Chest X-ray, PA view. Patient: 66 years old, sex F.
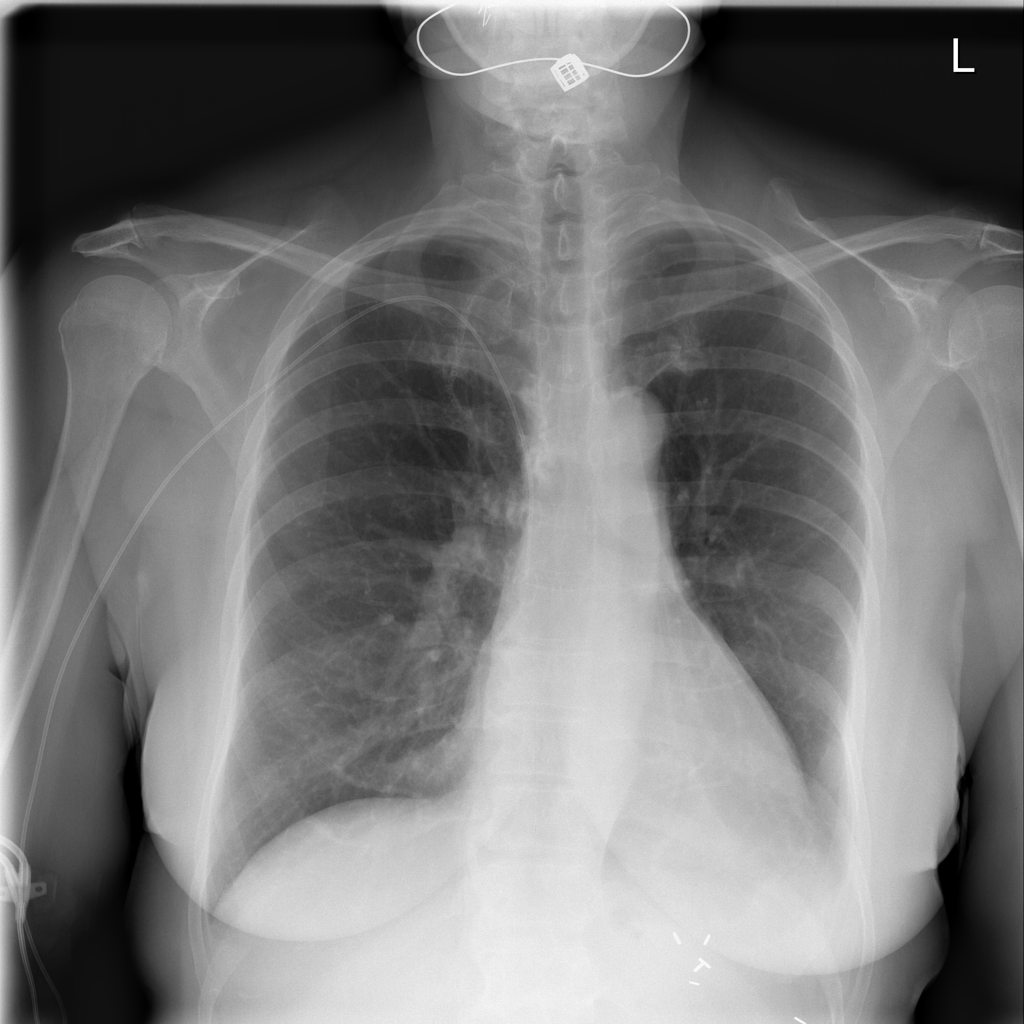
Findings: Effusion